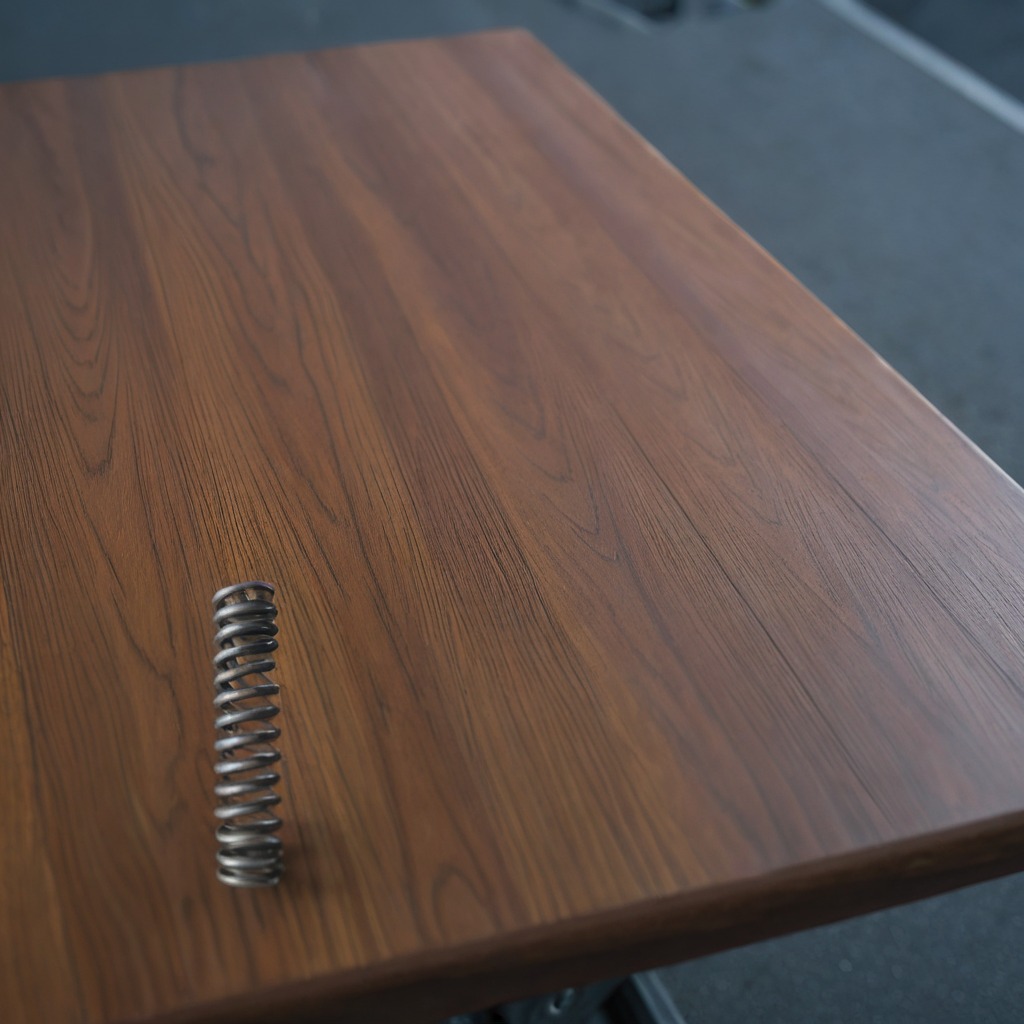
A coiled metal spring lies on the old table in the small garage.